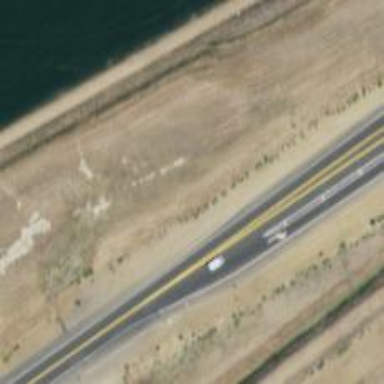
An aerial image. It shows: Asphalt road classified as trunk highway.